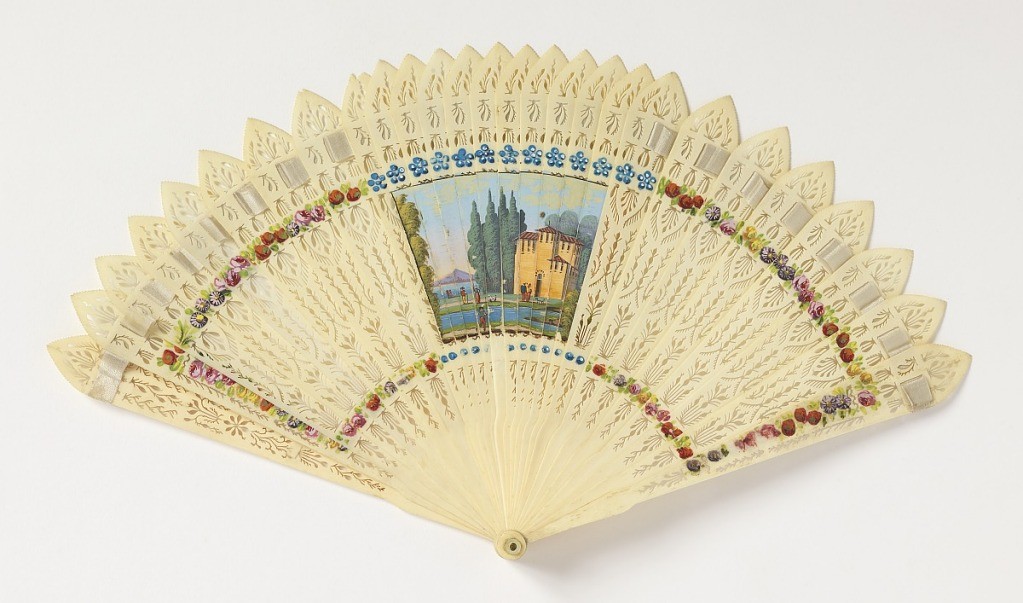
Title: Brisé fan and case
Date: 1810–20
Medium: Drilled and painted bone, silk connecting ribbon, mother-of-pearl washer
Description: Fan case with removable lid. Reversible "four-way" brisé fan with figural scenes painted in gouache. Sticks of drilled and painted bone.